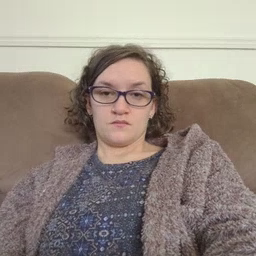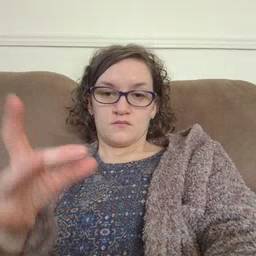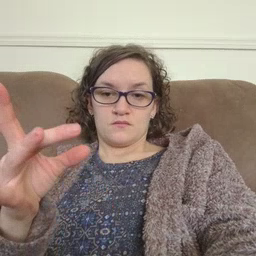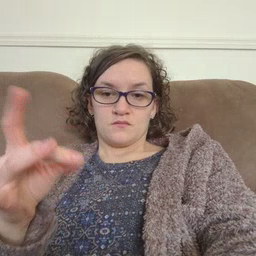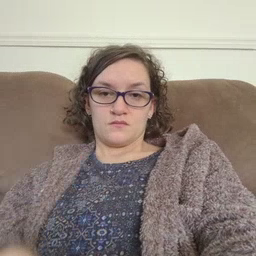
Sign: sticky